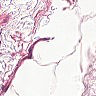
Metastatic tissue present: no